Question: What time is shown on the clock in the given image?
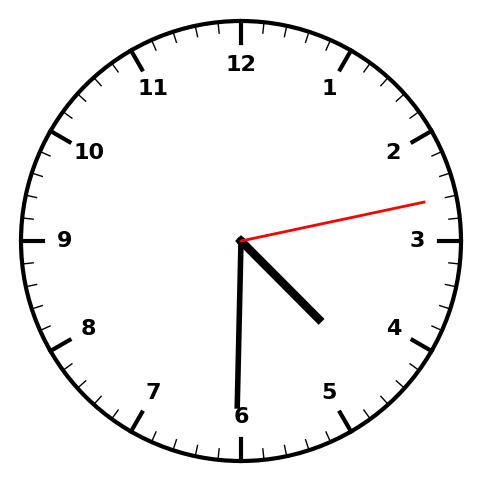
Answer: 04:30:13